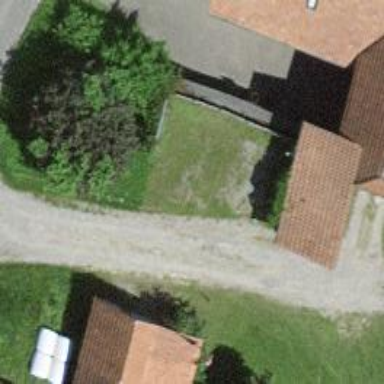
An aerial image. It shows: Garage building.